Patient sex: M
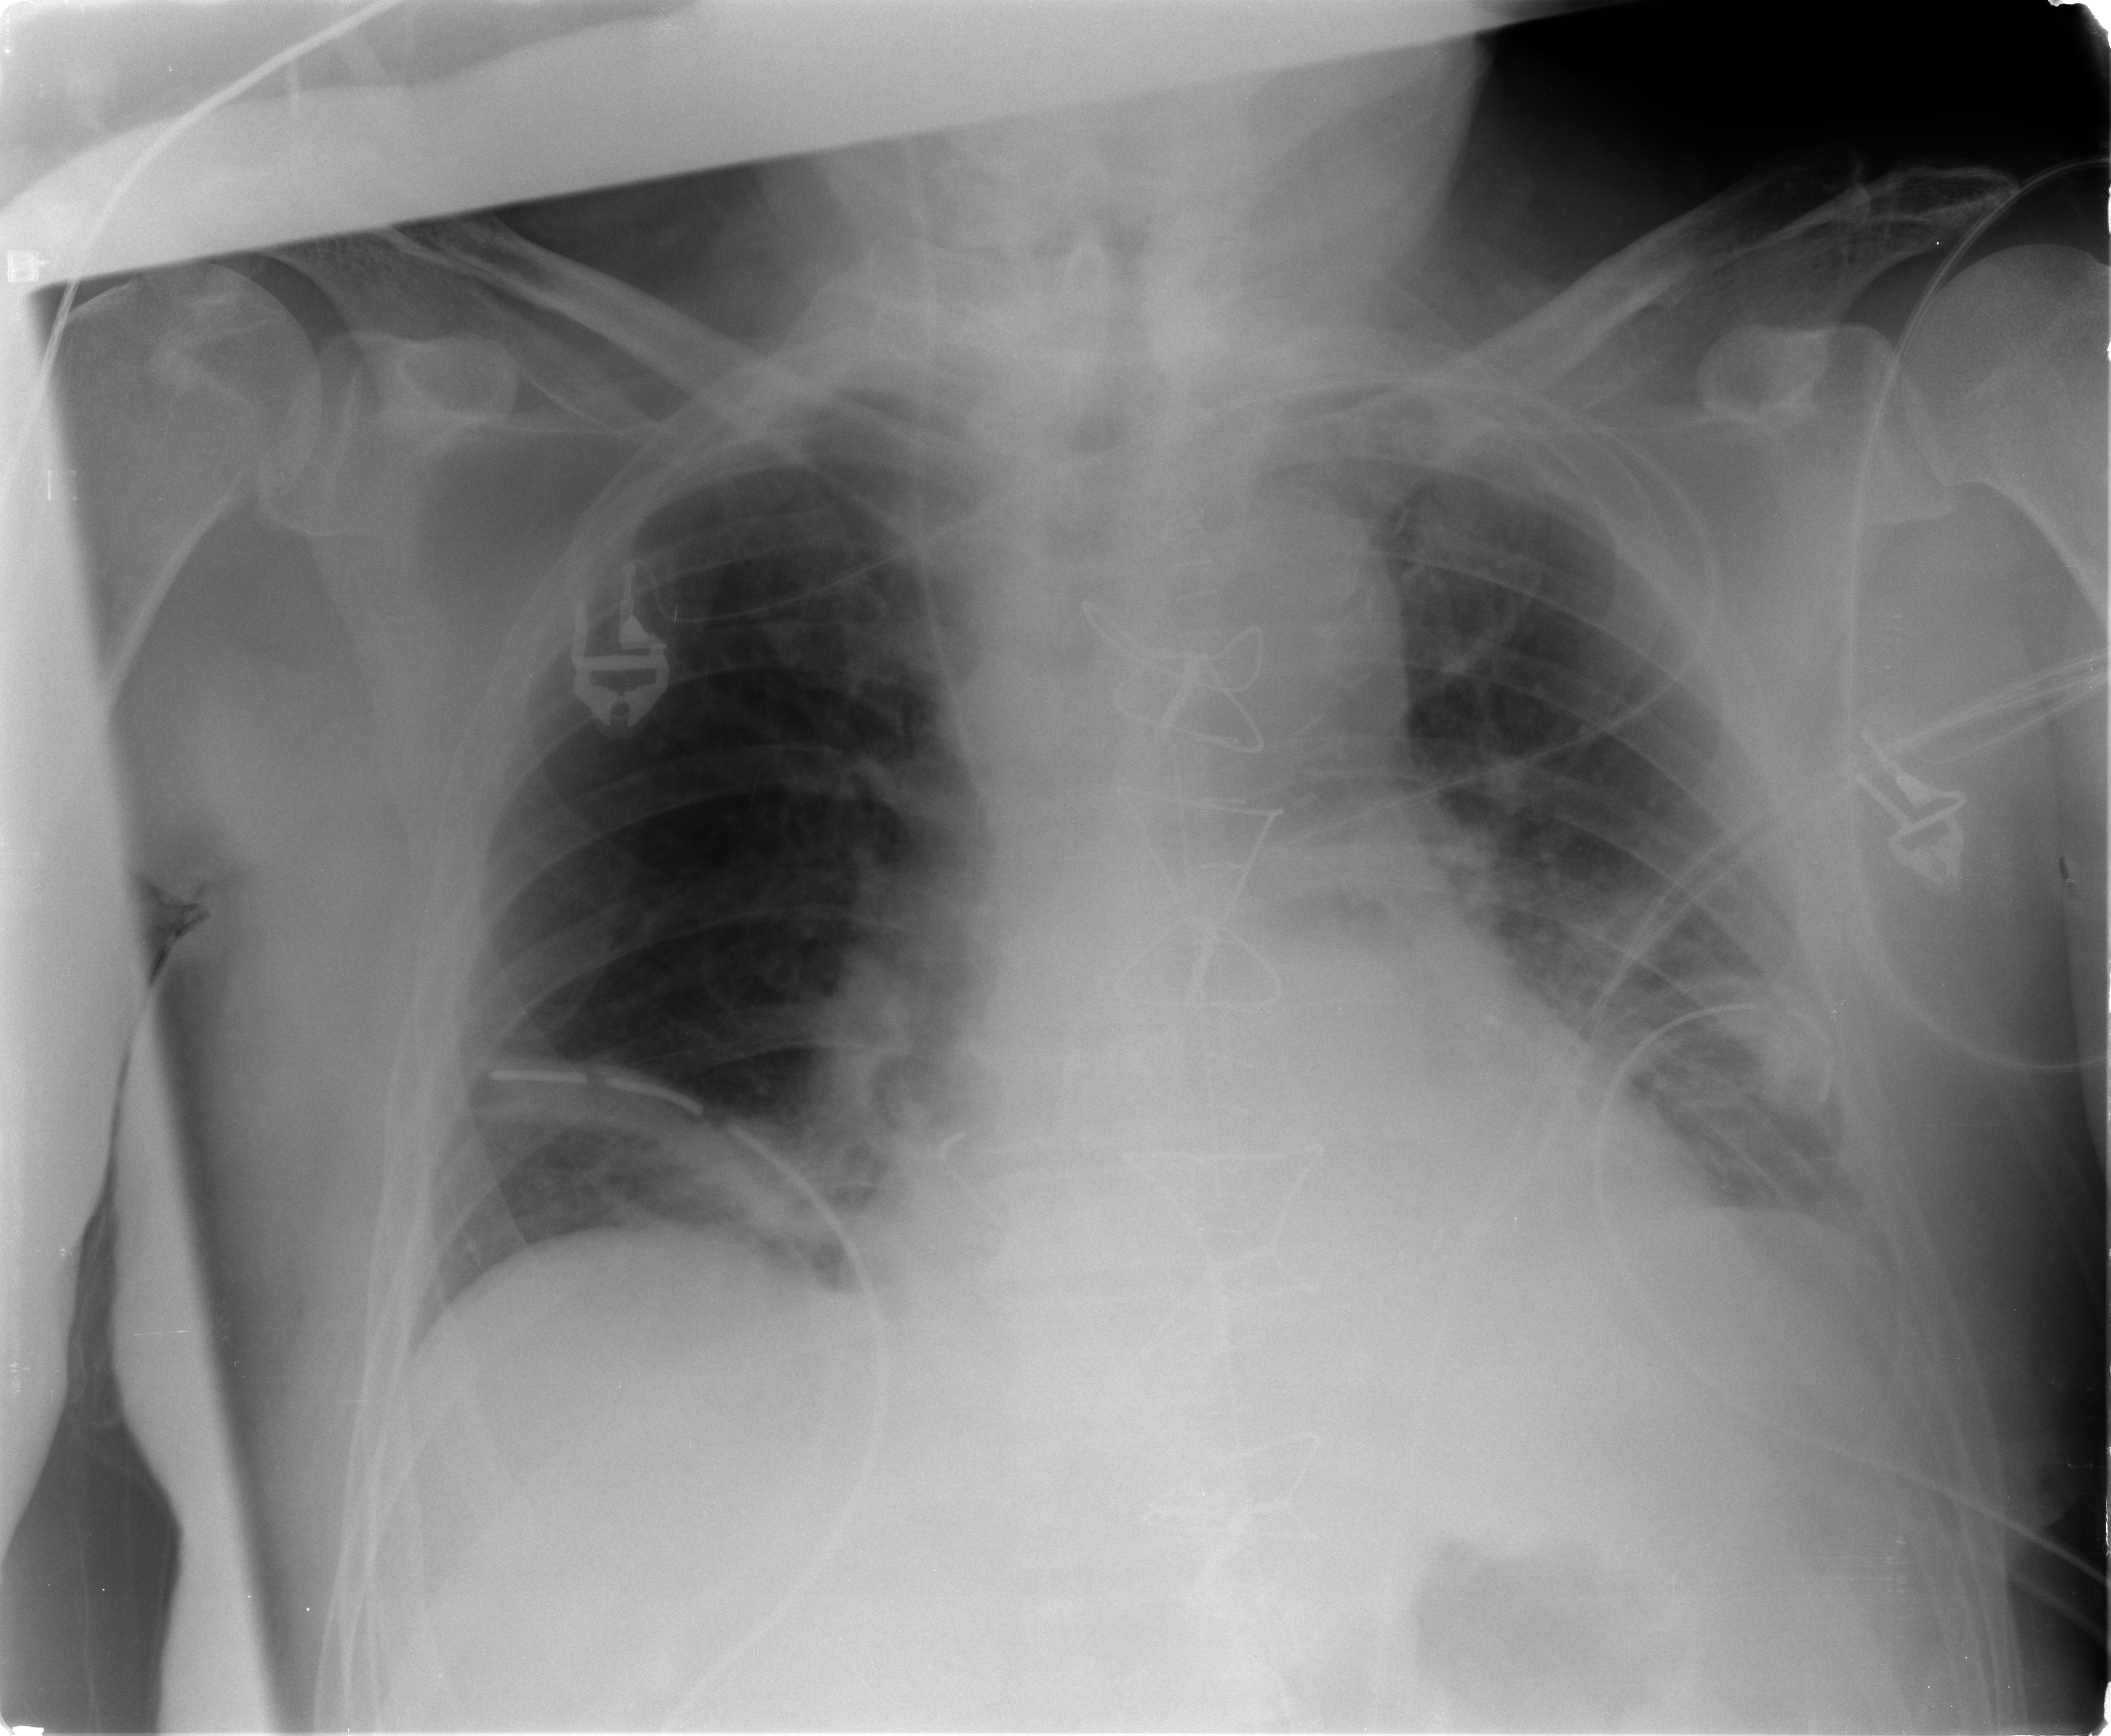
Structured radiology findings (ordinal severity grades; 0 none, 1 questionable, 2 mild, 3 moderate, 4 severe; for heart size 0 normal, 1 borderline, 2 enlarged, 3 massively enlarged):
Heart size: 0
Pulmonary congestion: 0
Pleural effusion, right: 0
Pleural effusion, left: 2
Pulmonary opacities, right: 2
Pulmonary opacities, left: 2
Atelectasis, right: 1
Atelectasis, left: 2